Question: Is it possible to have both, an spinner/dropdown at the top and tabs just below in the action bar? I want to use the spinner at the top of the action bar as view-switch controller (i.e. table view or chart view) while the tabs below is going to show different lists of data.
The following screen shot illustrates exactly what I want to achieve:

If it's not possible having both modes in the action bar, I could put an TabWidget at the top of my content view. However, I'm little bit unsure if I should have one fragment or one activity per tab.
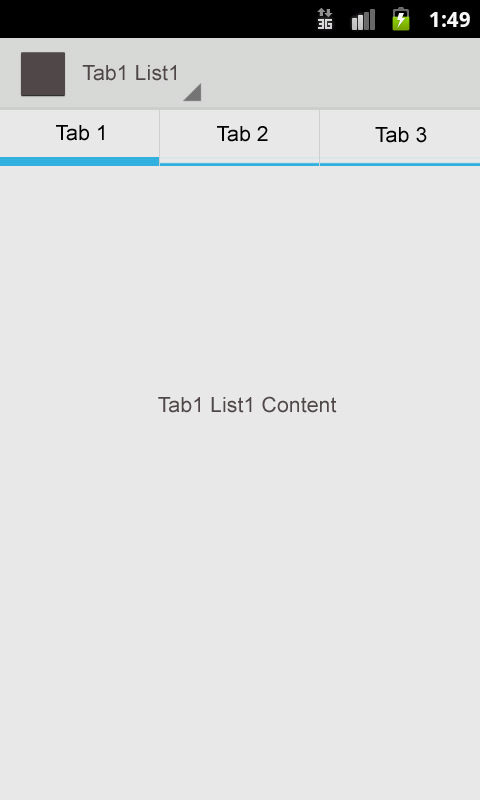
Answer: EDIT:
> Is it possible to use dropdown AND tabs as navigation in the action bar?
No. The code in <URL> uses a switch statement, so the modes can't be combined.
Some combination of the action bar navigation modes and my previous answer is still a valid option though:
You could use a <URL> from the parent activity when the spinner is changed.
Side note, there are 3rd party libraries such as <URL> that give the fixed tabs appearance without having to use the ActionBar tabs.